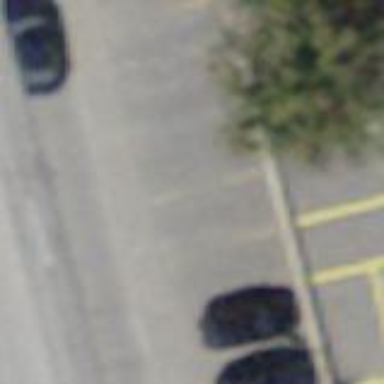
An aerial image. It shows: Street-side parking area.